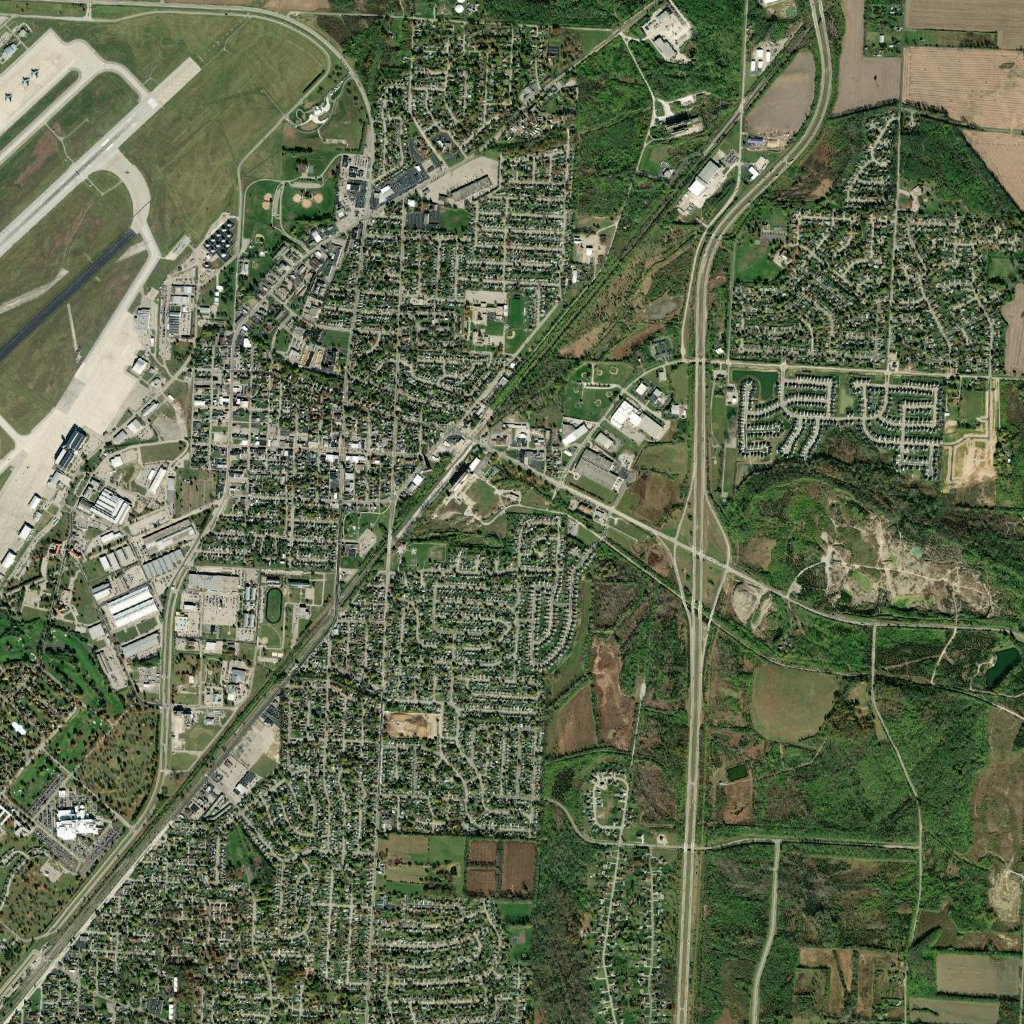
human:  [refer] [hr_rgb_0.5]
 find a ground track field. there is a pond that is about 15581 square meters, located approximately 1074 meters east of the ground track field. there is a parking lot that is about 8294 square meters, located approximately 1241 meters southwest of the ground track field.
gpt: <box>[[49, 28, 51, 32, 0]]</box>

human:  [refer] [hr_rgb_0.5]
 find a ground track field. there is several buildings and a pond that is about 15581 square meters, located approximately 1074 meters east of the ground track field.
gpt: <box>[[49, 28, 51, 32, 0]]</box>

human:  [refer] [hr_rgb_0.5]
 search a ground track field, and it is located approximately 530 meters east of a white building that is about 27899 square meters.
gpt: <box>[[25, 57, 27, 60, 0]]</box>

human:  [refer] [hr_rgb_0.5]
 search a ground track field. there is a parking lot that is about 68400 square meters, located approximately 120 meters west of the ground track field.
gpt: <box>[[25, 57, 27, 60, 0]]</box>

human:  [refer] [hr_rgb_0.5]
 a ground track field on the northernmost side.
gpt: <box>[[49, 28, 51, 32, 0]]</box>